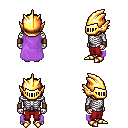
a pixel art fantasy rpg character, male body template, skeleton, lavender cape, red pants, raven bangs hairstyle, gold helm, leather bracers, gold boots, four views (front, back, left, right), 2x2 character sprite sheet, small pixel art, hard edges, no anti-aliasing